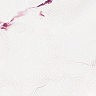
Metastatic tissue present: no